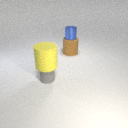
large yellow rubber cylinder above small gray rubber cylinder